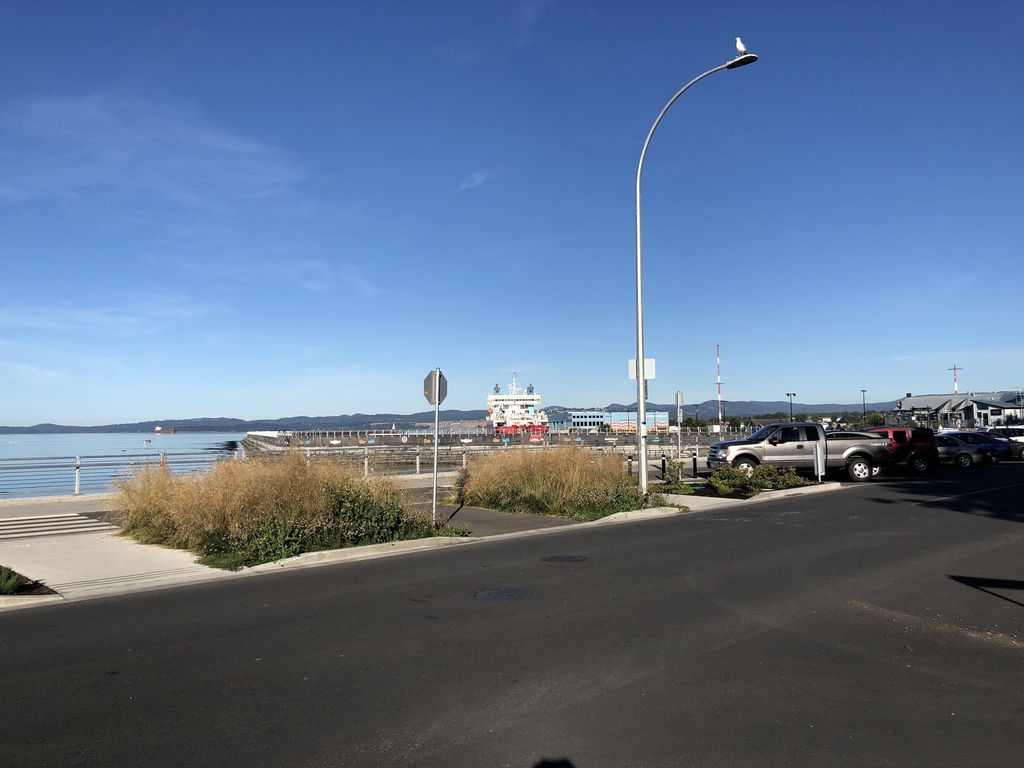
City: victoria